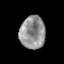
Tissue: prostate
Cell type: T cells
Senescence score: 0.36
Nuclear area (px): 824
Mean DAPI intensity: 145.461